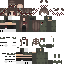
A female human skin with medium skin, wearing brown long hair dressed in a blue hoodie and brown skirt, featuring a closed mouth.